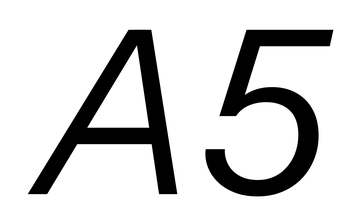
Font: InstrumentSans-Italic_Italic